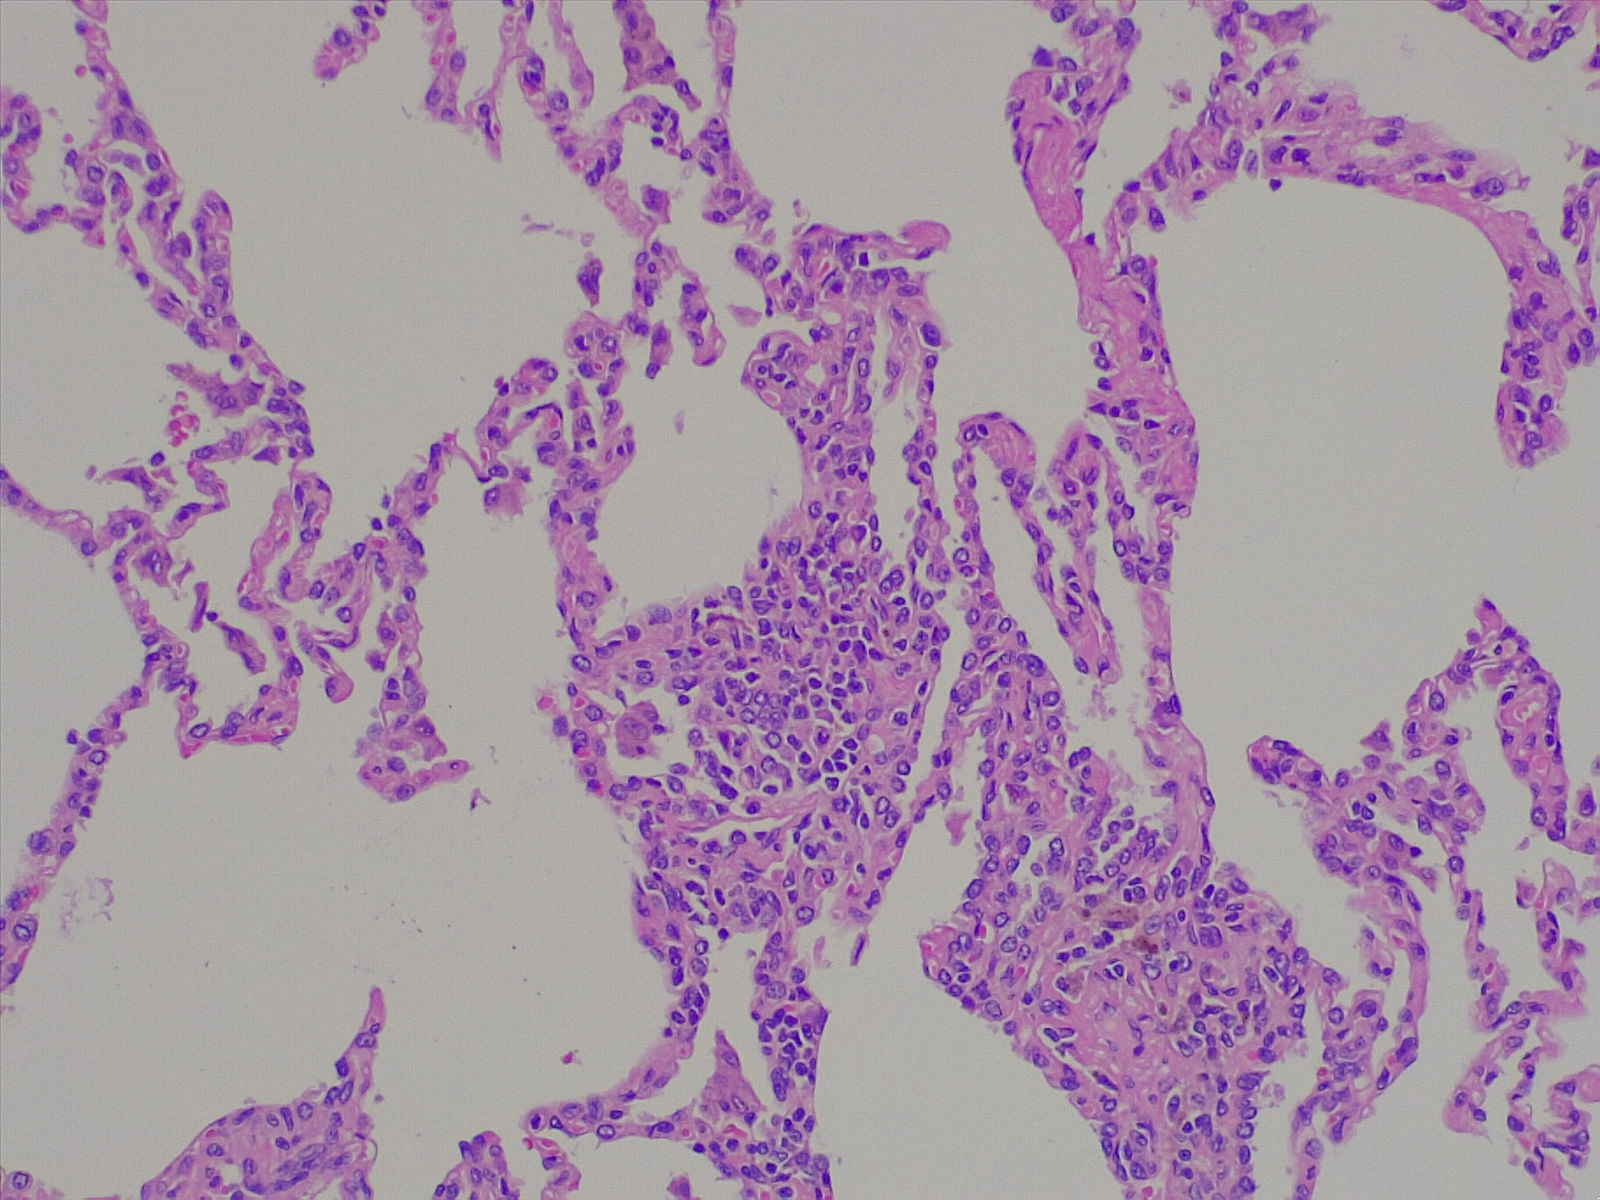
Label: normal lung tissue